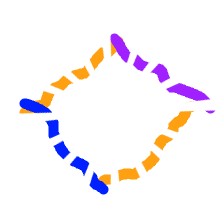
Shape: rhombus